Aerial crown-view tile of a tropical tree (Barro Colorado Island, Panama), acquired 20240716:
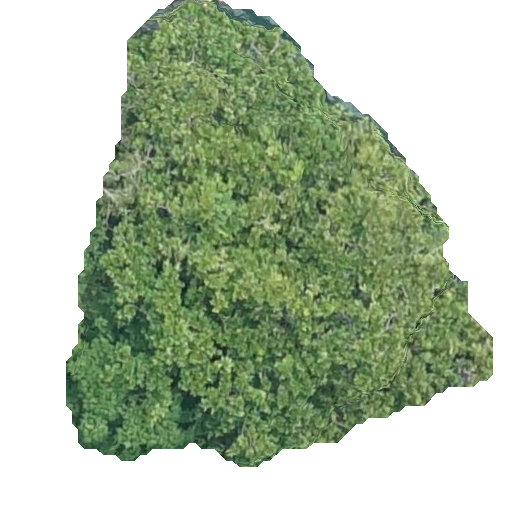
Species: Anacardium excelsum
GBIF accepted scientific name: Anacardium excelsum
Crown area: 210.776 m²